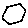
Label: hexagon